Question: I am new on iOS Development and during my works for an app I am building right now some doubts have appeared to me. I am trying to build a Screen that will be compounded by multiple ViewControllers, but on the NavigationBar I would like to have a UiSegmentedControl above the Title, something like a Scope Bar to control the navigation between the children ViewController. I wanted to build something similar to what we have on HealthKit Dashboard:
.
What kind of approach do you suggest to do that? I understand that some questions have already been done about it, but after a long research I have not got to a conclusion.
During my research I noticed that a 'UISearchBar' on the NavigationBar ( to build the Scope Bar ) is only possible for 'UITableViewControllers', Am I right? So I think that can not be an approach.
My next idea was to use a 'UISegmentedControl' placed manually below the NavigationBar and then use the Containment Api to change to the different ViewControllers for this Screen. The problem here, is I will have to duplicate the 'UISegmentedControl' on all children ViewControllers. Is there any way to not have to duplicate that?
Another approach I tried was doing my own titleView for the NavigationBar with a NavigationBar and a 'UISegmentedControl' below. I don't like this idea, neither it went well trying to replicate the NavigationBar.
Finally, another approach I thought was using a 'UIPageViewController'. Although this approach sounds a good idea to me, I think I will also have to duplicate the 'UISegmentedControl'.
In the end I think the best solution is to have a 'UISegmentControl' on the NavigationBar, but I am not seeing how to implement this.
What do you think is the best approach to accomplish my ideia? I thought that it would be easy because it is a pattern I see in many apps. Any suggestions?
I am doing this on XCode 6.1.1 using Swift for iOS 8.
Thanks a lot for your help.
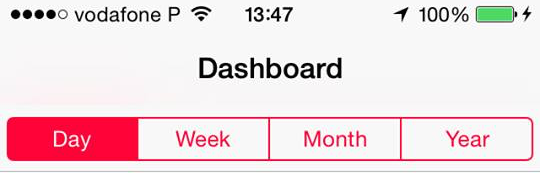
Answer: You can get this effect by adding the segment as the title view and setting your desired prompt. In interface builder it looks like this: